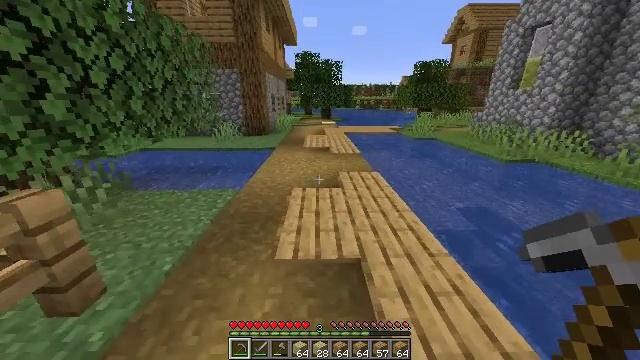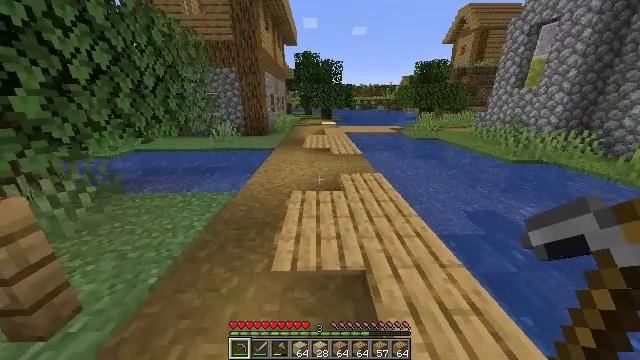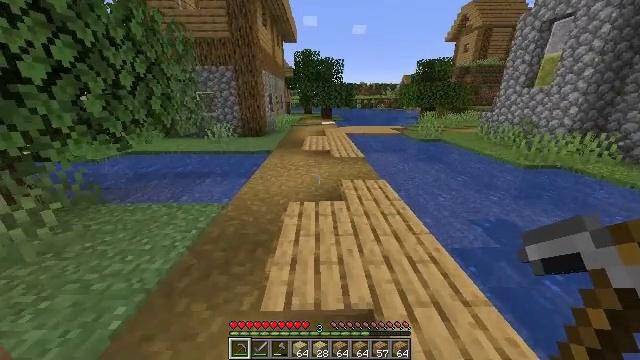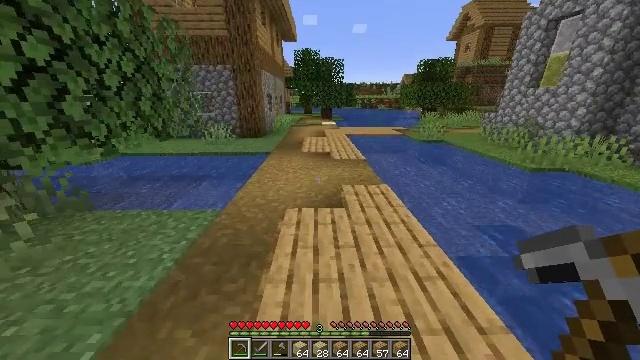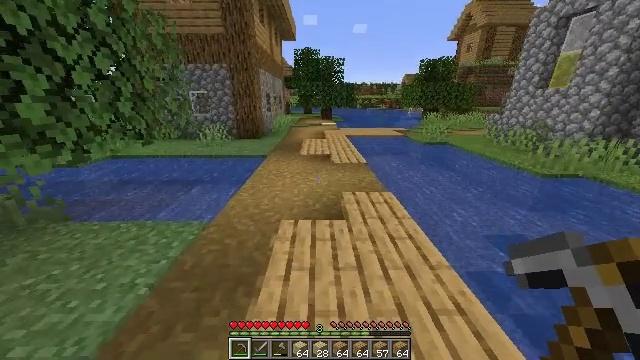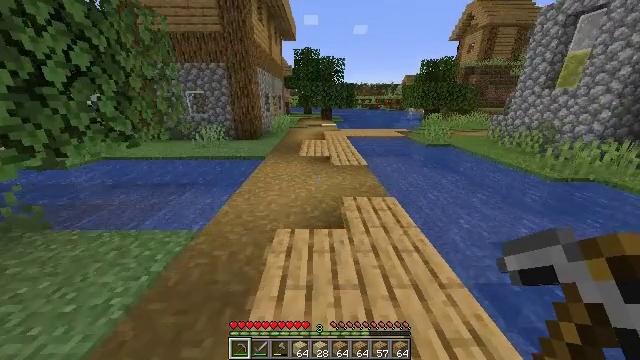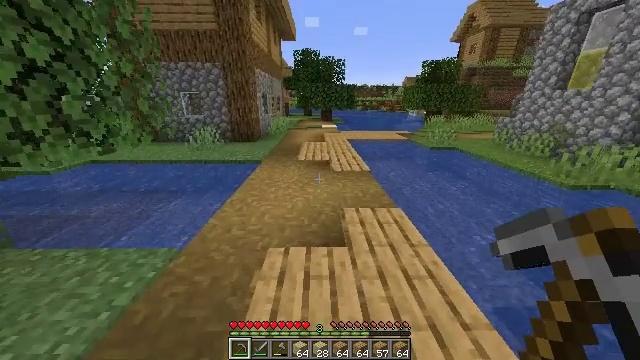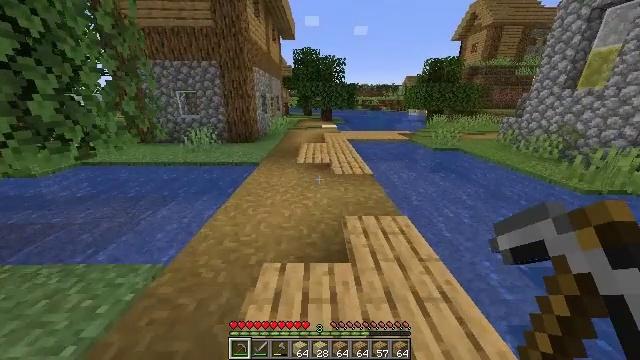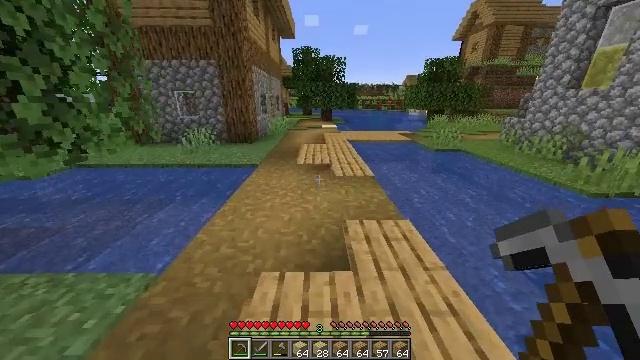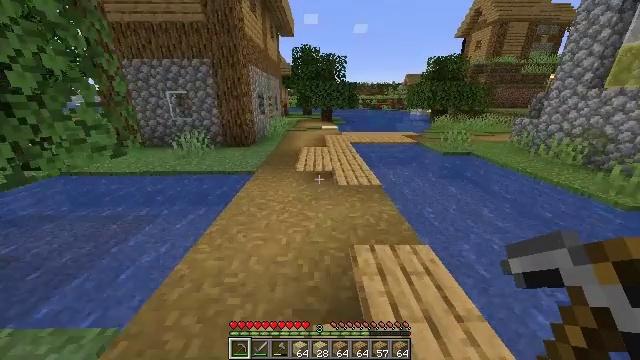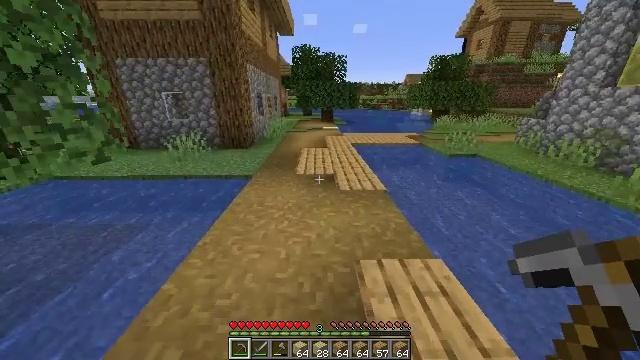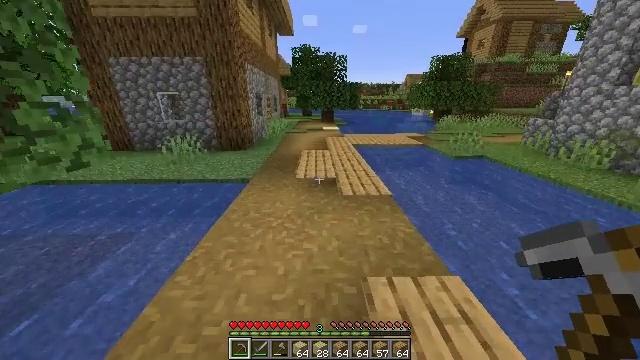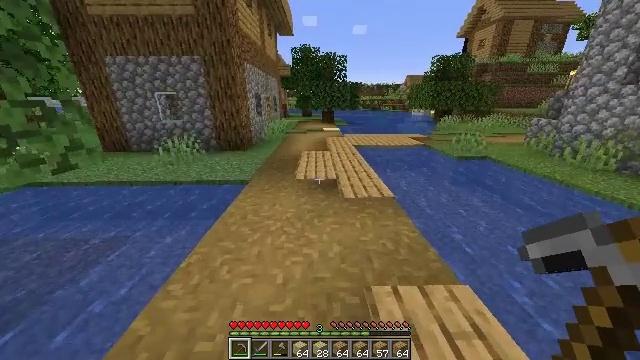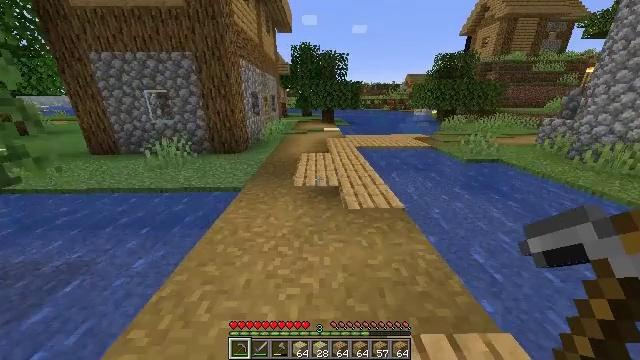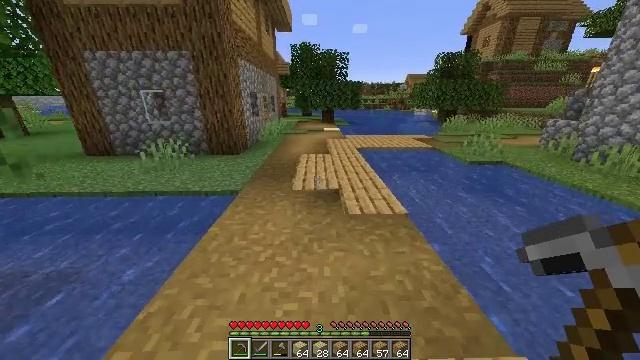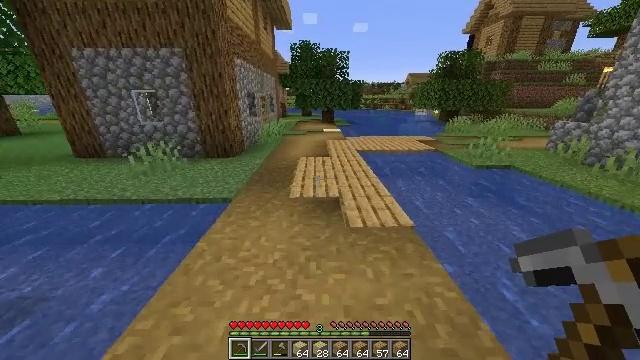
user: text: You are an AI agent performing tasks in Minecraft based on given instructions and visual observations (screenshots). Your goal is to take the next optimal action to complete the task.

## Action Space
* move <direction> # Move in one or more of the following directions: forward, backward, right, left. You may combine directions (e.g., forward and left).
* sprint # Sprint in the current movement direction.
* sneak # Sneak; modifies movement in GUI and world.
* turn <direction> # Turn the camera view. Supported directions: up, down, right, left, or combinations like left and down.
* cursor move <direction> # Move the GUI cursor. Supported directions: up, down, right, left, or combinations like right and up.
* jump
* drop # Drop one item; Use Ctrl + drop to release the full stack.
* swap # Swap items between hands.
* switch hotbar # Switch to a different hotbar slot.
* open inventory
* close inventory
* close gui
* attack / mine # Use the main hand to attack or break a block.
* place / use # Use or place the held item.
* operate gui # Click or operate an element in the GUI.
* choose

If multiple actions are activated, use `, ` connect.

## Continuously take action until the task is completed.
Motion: motion action
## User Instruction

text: Attack the white bed to collect it.
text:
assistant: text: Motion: move forward, sprint
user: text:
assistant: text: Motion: move forward, sprint
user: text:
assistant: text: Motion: move forward, sprint
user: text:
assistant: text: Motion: move forward, sprint
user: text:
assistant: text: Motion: move forward, sprint
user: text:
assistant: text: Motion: move forward, sprint
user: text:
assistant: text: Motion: move forward, sprint
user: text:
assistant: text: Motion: move forward, sprint
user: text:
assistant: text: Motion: move forward, sprint
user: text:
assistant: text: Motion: move forward, sprint
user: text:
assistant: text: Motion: move forward, sprint
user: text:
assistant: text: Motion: move forward, sprint
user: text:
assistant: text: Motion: move forward, sprint
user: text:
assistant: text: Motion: move forward, sprint
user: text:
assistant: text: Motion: move forward, sprint
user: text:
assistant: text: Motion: move forward, sprint
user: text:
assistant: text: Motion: move forward, sprint
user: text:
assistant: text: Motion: move forward, sprint
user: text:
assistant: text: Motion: move forward, sprint
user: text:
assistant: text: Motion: move forward, sprint
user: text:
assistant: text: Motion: move forward, sprint
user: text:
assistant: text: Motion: move forward, sprint
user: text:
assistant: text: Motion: move forward, sprint
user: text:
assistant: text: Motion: move forward, sprint
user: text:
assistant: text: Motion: move forward, sprint
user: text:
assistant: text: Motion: move forward, sprint
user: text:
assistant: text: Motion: move forward, sprint
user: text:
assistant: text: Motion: move forward, sprint
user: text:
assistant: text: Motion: move forward, sprint
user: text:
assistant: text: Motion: move forward, sprint